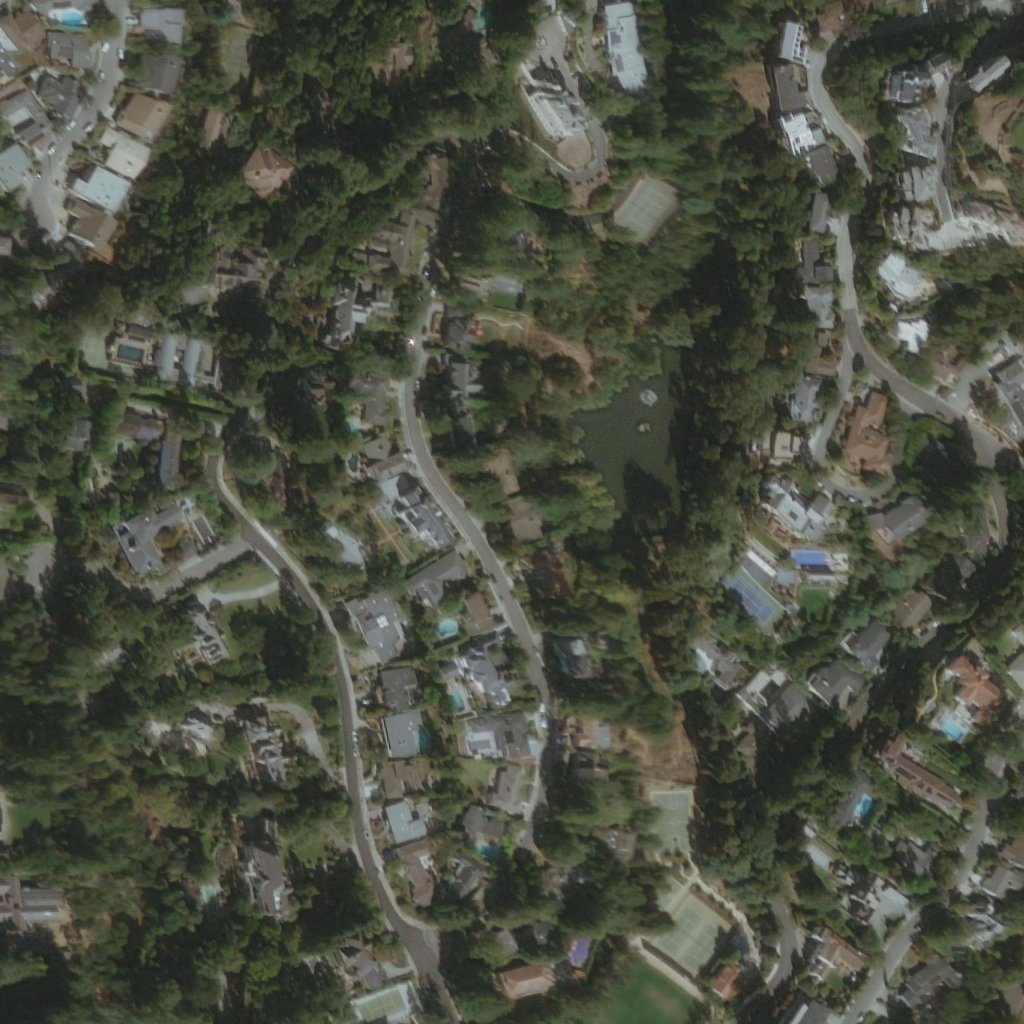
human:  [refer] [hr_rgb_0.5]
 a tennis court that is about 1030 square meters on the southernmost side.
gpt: <box>[[63, 87, 72, 96, 0]]</box>

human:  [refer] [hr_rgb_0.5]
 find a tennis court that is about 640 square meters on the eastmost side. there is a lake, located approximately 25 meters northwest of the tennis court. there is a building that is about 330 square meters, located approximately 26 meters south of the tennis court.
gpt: <box>[[69, 54, 77, 62, 0]]</box>